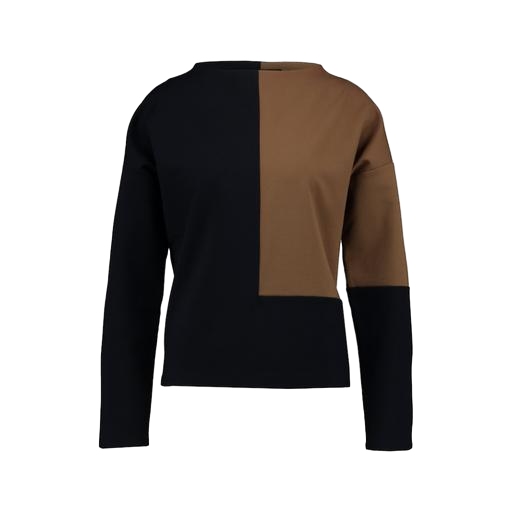
black colour block, long-sleeve top, her longsleeve top, white background